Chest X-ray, PA view. Patient: 71 years old, sex F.
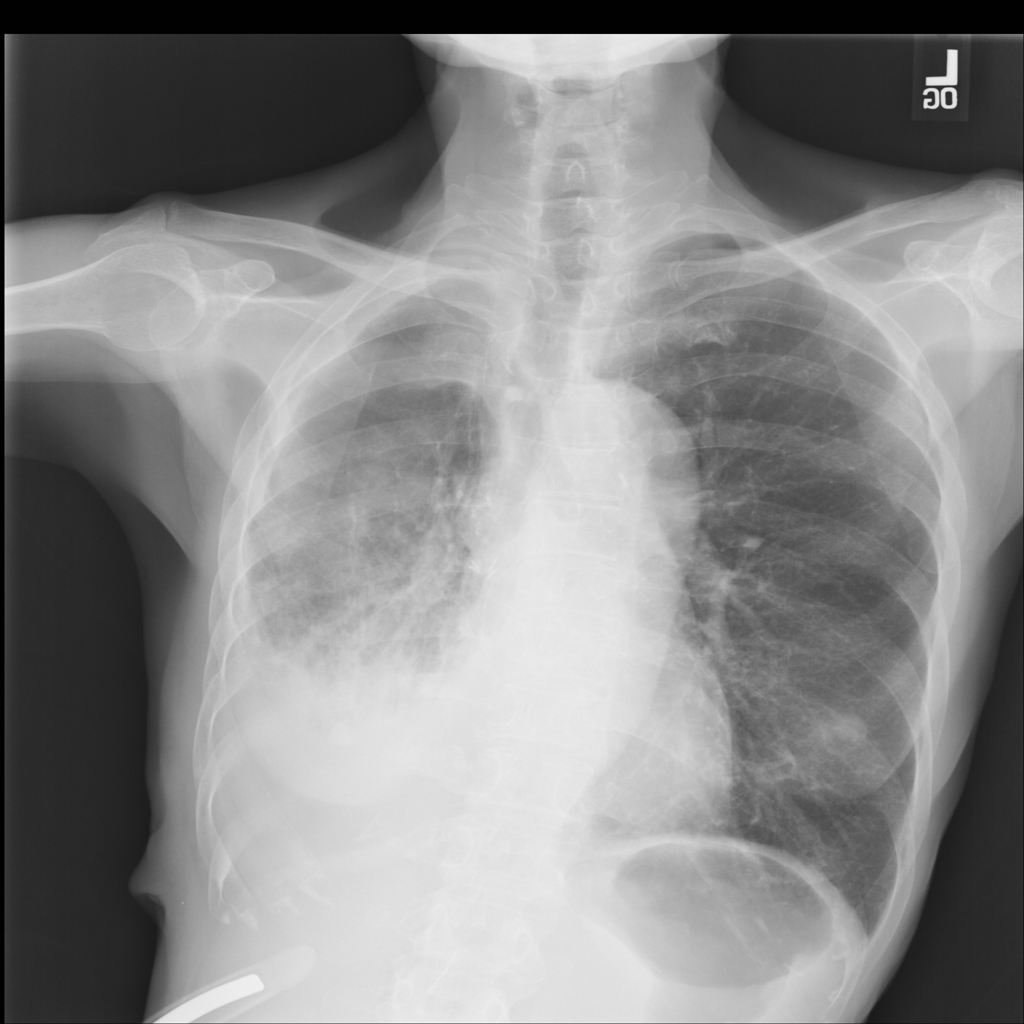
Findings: Infiltration, Nodule